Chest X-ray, PA view. Patient: 44 years old, sex M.
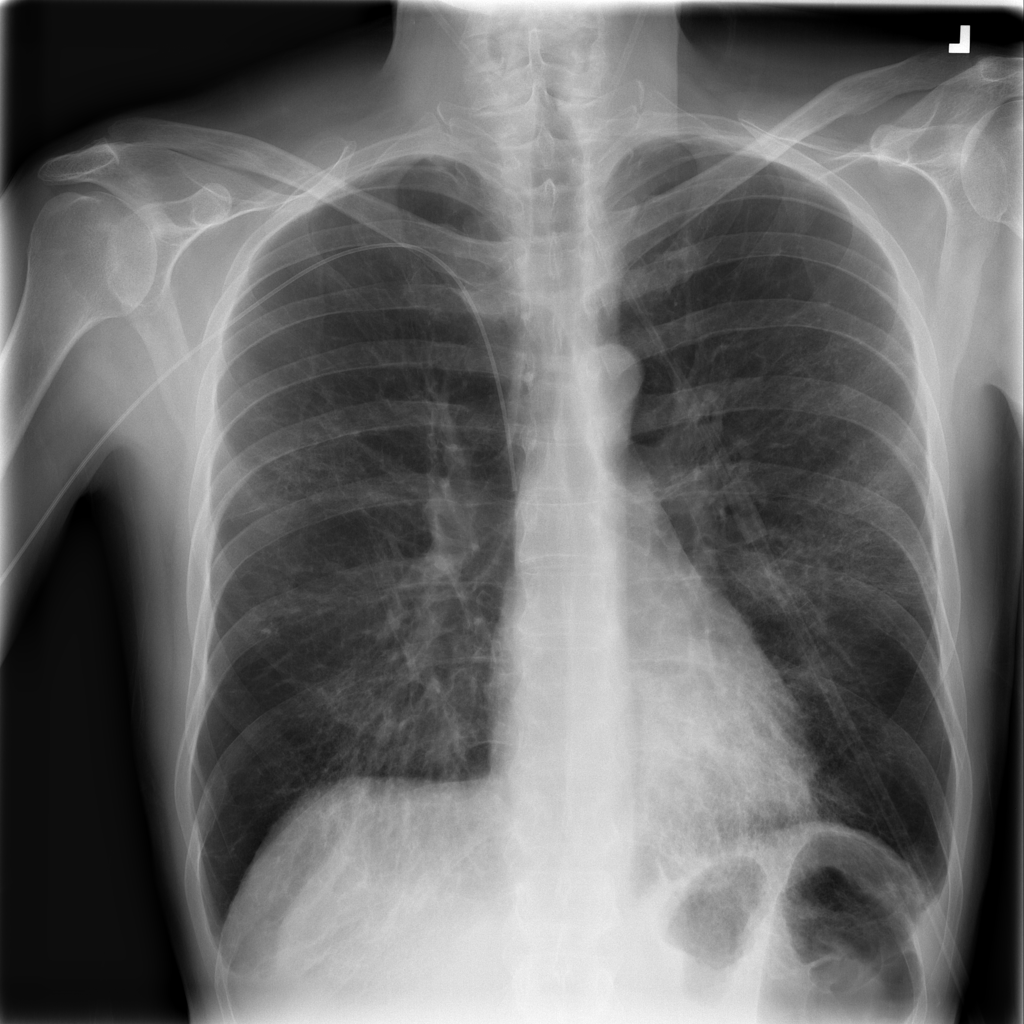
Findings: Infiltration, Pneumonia